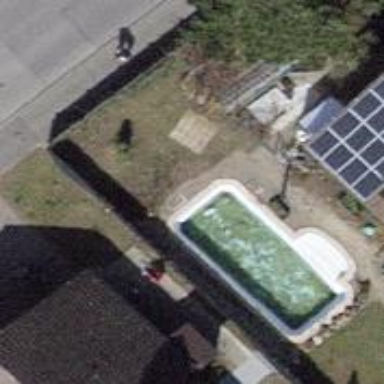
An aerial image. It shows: Swimming pool located in leisure land.